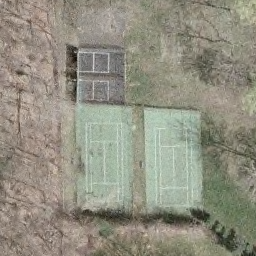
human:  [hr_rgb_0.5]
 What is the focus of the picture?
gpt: tennis court